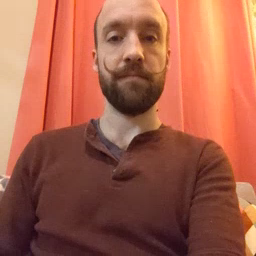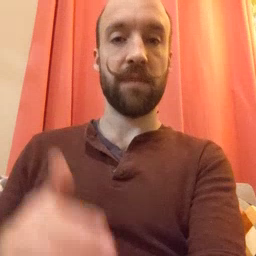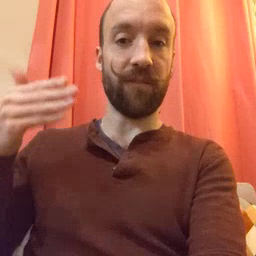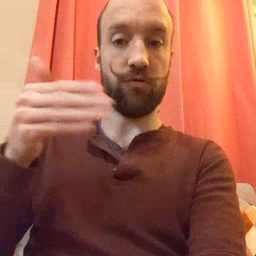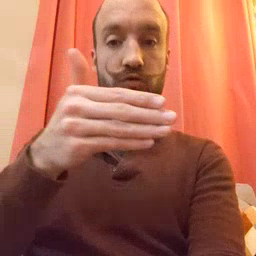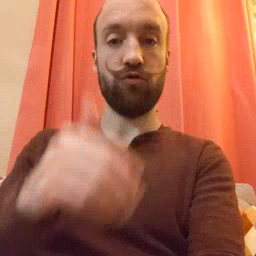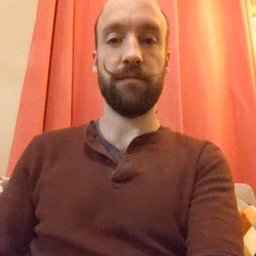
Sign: fish